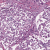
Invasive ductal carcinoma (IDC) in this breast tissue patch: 1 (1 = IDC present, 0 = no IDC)